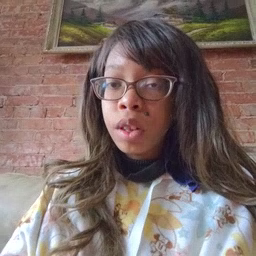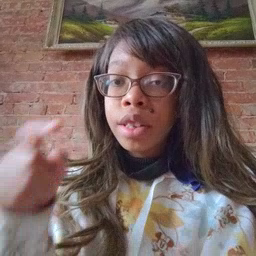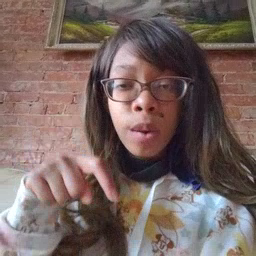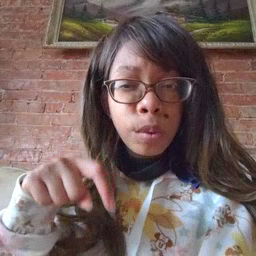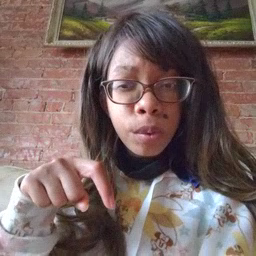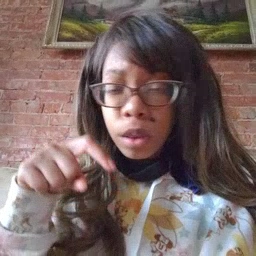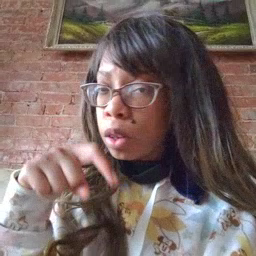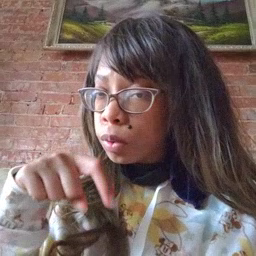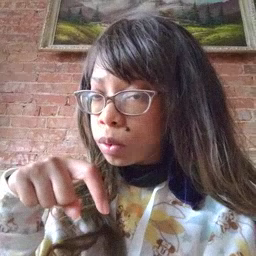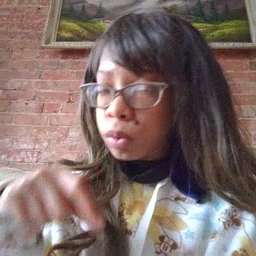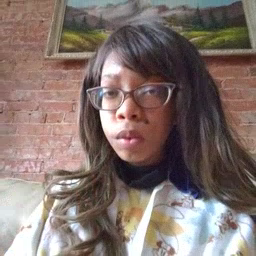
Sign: time